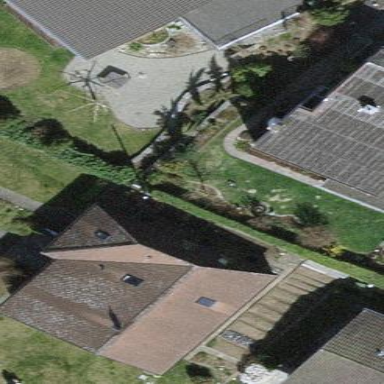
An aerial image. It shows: Detached building.